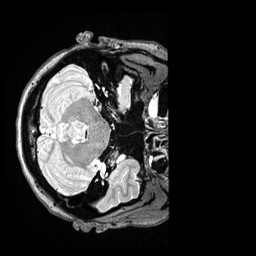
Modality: T2w
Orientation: axial
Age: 19
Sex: female
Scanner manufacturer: siemens
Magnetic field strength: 3 T
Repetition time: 3.2 s
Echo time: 0.564 s